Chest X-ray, PA view. Patient: 50 years old, sex F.
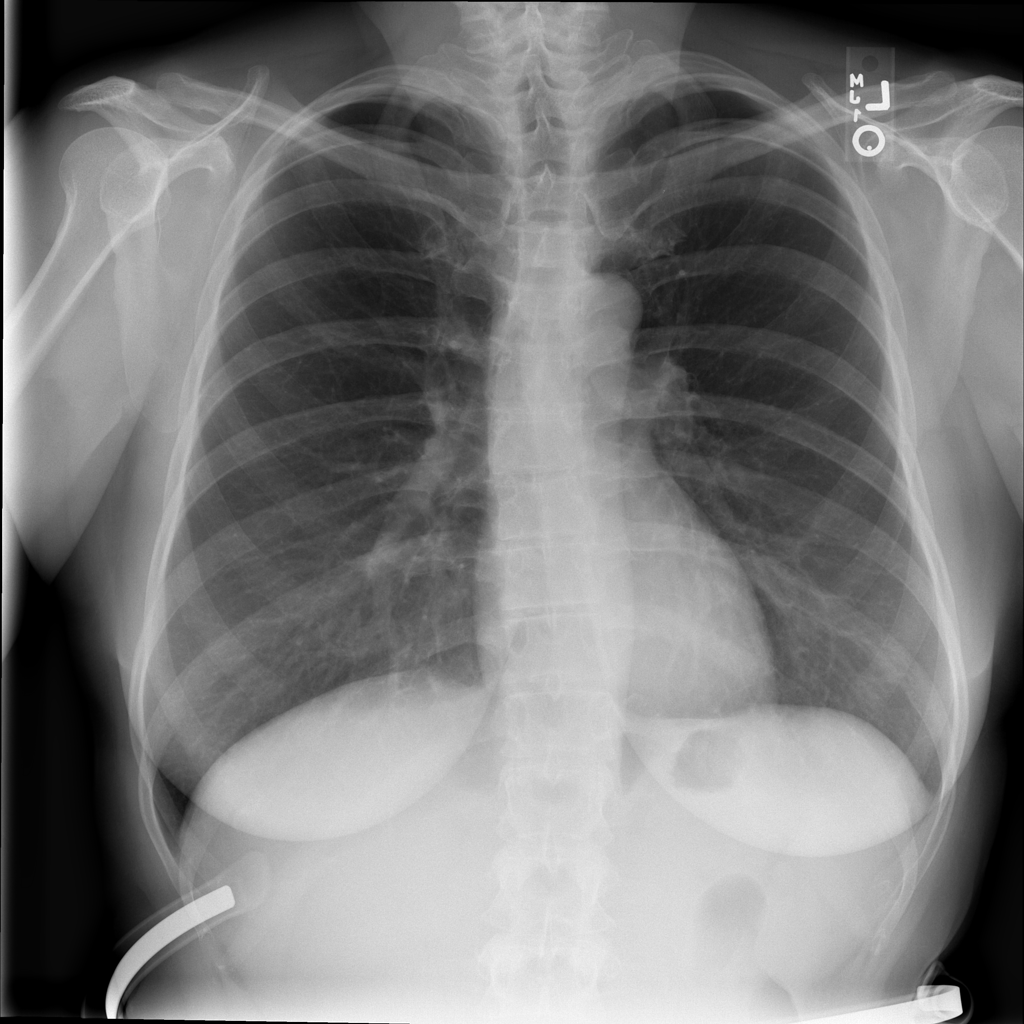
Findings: No Finding